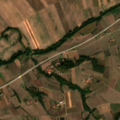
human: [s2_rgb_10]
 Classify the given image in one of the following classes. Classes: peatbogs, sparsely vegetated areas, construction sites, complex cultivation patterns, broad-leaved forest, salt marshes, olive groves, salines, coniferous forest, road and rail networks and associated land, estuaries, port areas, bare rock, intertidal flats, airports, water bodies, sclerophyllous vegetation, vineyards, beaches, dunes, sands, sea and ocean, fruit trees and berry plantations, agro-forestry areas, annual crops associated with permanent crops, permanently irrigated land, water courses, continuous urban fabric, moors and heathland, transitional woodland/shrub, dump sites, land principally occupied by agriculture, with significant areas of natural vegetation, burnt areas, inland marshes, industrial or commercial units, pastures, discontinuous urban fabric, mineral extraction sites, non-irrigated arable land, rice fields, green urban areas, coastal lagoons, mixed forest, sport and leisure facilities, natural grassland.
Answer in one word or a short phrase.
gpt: non-irrigated arable land, complex cultivation patterns, transitional woodland/shrub